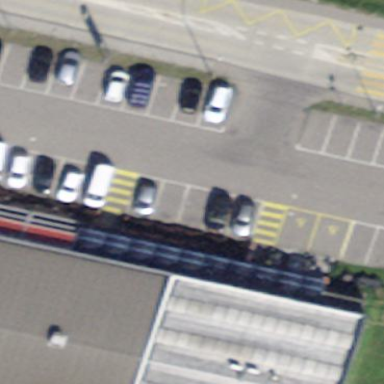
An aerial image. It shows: Paved parking area.